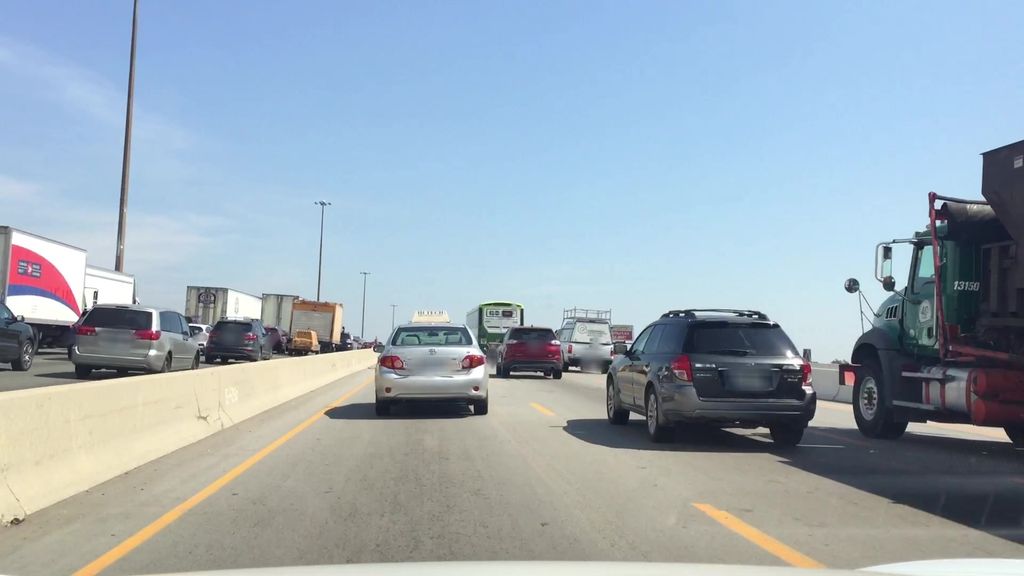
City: toronto